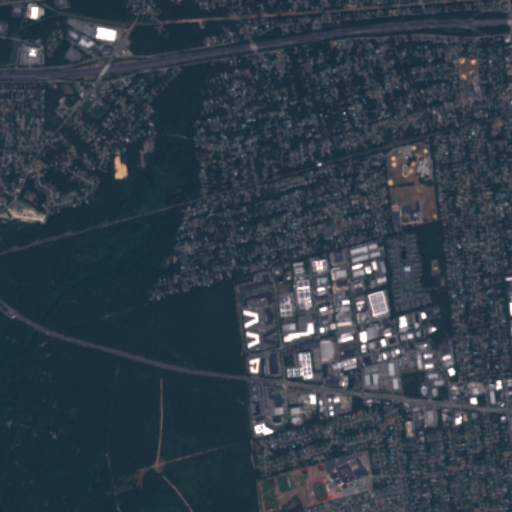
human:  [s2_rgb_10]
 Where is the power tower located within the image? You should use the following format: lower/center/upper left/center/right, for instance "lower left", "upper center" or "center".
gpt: The power tower is located in the upper of the image.
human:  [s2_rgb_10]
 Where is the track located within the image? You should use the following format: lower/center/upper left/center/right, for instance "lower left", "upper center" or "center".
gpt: The track is located in the lower center of the image.
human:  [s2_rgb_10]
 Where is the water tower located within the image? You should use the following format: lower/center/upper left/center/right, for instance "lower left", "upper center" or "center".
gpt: The water tower is located in the center of the image.
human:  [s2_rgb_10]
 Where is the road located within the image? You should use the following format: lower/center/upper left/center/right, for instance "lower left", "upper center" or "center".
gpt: There is no road in the image.